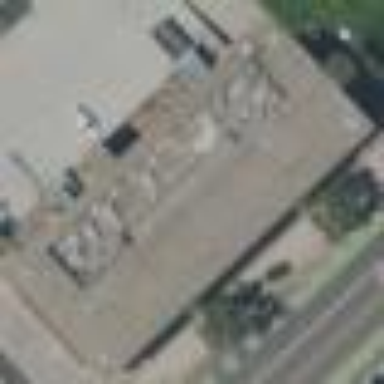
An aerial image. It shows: Commercial building.